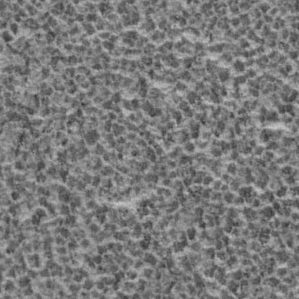
Label: frost